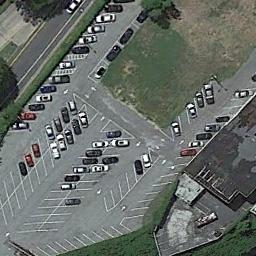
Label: parking_lot